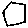
Label: hexagon